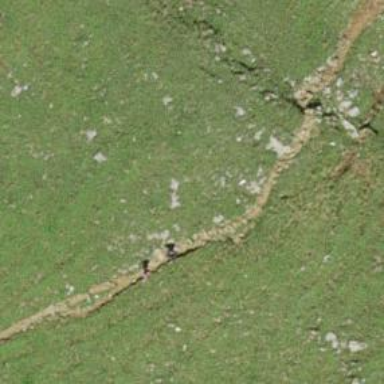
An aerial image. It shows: Path.